Question: ## RELEVANT INFORMATIONS AND INTRODUCTION:
I have made a Dialog box in C++ using WIN32 that collects data which is then sent to an MS Access database using ADO.
Database has 2 tables, one is main and second one is in relation 1-to-many with it.
To make things clear, I will name them: main table is Building, and child table is ElectricEnergy.
In table ElectricEnergy is stored energy consumption through months and year, so the table has following schema:
ElectricEnergy< #ElectricEnergy_pk, $Building_pk, January,February, ...,December, Year>
Filled table looks like this:
'''
YEAR | January | February | ... | December | Building_pk | ElectricEnergy_pk |
2012 | 20.5 | 250.32 | ... | 300.45 | 1 | 1 |
2013 | 10.5 | 50.32 | ... | 300 | 1 | 2 |
'''
As you can see, table stores the Building's monthly consumption of electric energy for all years from 2012 up to the present.
In the Dialog box, user can enter monthly consumption for a year that is chosen from another edit control via updown arrows.
Picture that illustrates this is bellow:

The red rectangle shows month. Month is picked with updown control.
Blue rectangle shows year. Year is also picked with updown control.
Purple arrow shows edit control in which monthly consumption is entered.
After clicking on the + button on the left, data should be stored in some variable.
In the above example, data should be stored for January, 2013. year.
## PROBLEM:
I do not know which data type/ algorithm to choose to implement the above behavior properly.
I do know how to insert data with ADO, but this case is hard for me.
I do not know how to implement storing of data for each year, and then to dump them all into database.
## WHAT HAVE I DONE SO FAR:
Since the number of years for which consumption can be stored is unknown, I have decided to use vector to store them.
Vector that stores data for single year is an array of 13 ( 12 months + year ), and is named DataForSingleYear,
There is another vector that stores the data for all years, and is named ConsumtionForAllYears.
A small clarification:
'''
vector< wstring > DataForSingleYear;
vector< vector< wstring > > ConsumtionForAllYears;
'''
I can successfully push data into vector DataForSingleYear, and I can successfully push all those years into vector ConsumtionForAllYears.
I did it like this:
'''
// this handler is simplified to preserve space
case IDC_BUTTON_PLUS_ON_THE_PICTURE:
DataForSingleYear[ // month chosen from red edit control ] =
( //data from purple edit control );
DataForSingleYear[ 12 // last element stores chosen year ] =
( //data from blue edit control );
ConsumtionForAllYears[ // ( chosen year from blue edit control ) - 2012 ] =
DataForSingleYear;
'''
On dialogs WM_INITDIALOG I did initialization of vectors like this:
'''
DataForSingleYear.assign( 13, L"-1" ); // -1 is default value
for( int i = 0; i < nYears; i++ )
ConsumtionForAllYears.push_back( DataForSingleYear );
'''
In the dialog, there is save button that loads all data into database, but in the picture above is omitted to save space.
When that button is pressed, and data successfully inserted into database, the above vectors should be reset for new entry.
I did reset of vectors like this:
'''
DataForSingleYear.clear();
DataForSingleYear.assign( 13, L"-1" );
ConsumtionForAllYears.clear();
for( int i = 0; i < nYears; i++ )
ConsumtionForAllYears.push_back( DataForSingleYear );
'''
I am a beginner, and I haven't figured out a better way to do the reset of vectors, but I feel that this approach is bad, and is prone to buffer overflow.
## QUESTION:
1.Seeing the mechanics of data entry described above, can you confirm that the choice of vectors for its implementation was good?
2.If vector data type was a good choice, can you comment on my resetting of vectors, since I believe it is not done the best way?
2.1.If it is bad, can you please suggest an improvement ?
3.And finally, if there is more suitable data type, or implementation of the above described mechanism for data entry, can you please suggest it?
## FINAL NOTES:
I work on Windows XP, using MS Visual Studio 2008.
If any other piece of code, information or anything else is required, ask for it and I will provide it as soon as possible.
Thank you.
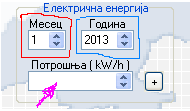
Answer: In my view using a vector for the single years data is wrong. A vector should be used when you have variable length data all of similar type. Neither of these is true in your case, you always have 13 data elements, and the first (the year) is not of the same type as the rest (the monthly values).
I would declare a simple struct with a constructor for the default initialisation you seem to require
'''
struct YearlyData
{
YearlyData() { year = -1; for (int i = 0; i < 12; ++i) months[i] = -1; }
int year;
double months[12];
}
'''
Then your initialization code is simple
'''
ConsumtionForAllYears.assign(nYears, YearlyData());
'''
and your reset code is exactly the same
'''
ConsumtionForAllYears.assign(nYears, YearlyData());
'''
and there's no need for 'DataForSingleYear'.